Question: I'm pretty much java beginner, and i've come to ask stackoverflow forum for one simple question. I already checked similar question here on SO, but i didn't found the desired answer, LINK: <URL>
We know if extends , there is a relationship here. So Cat is-a Animal ( but not necessarily otherwise. Animal is also a Dog..). We know this relationship as "is-a" - .
If we have another two classes: and and if class Girl holds instance of Candy, then we name this relationship "has-a"-, because we can say that Girls has-a Candy.
Correct me if i made something wrong with above examples.
Anyway my question is if its there some relationship between objects of classes that implement the same interface? Let's say:
'''
public class A implements InterfaceA {}
public class B implements InterfaceA {}
'''
If there is some relationship, how we can make use of that relationship? Thanks for your answers in advance..
EDIT: For those who think that there isn't a relationship, i have a book "java how to program ninth edition" and there is a UML diagram which shows classes that implements same interface in "relationship" ?
Image:

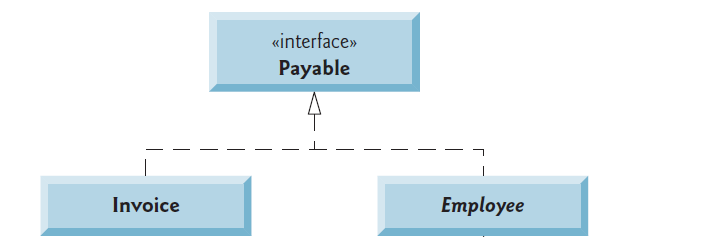
Answer: There is no relationship between the objects which implement same interface. Both are independent implementations of their own. They just follow the protocol defined by interface.
If you try to cast from one object type to another object type, you will end-up getting 'ClassCastException'.
Your UML diagram suggest that there is relationship between interface and class (IS-A), but not between the two classes which implement same interface. There is no line with relationship symbol between the classes (like you see between class and interface)